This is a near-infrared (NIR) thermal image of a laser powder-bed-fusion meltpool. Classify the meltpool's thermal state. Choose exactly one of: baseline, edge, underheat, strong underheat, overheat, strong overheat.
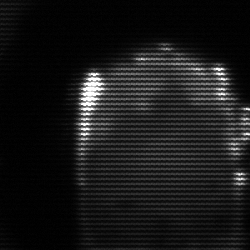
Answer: baseline